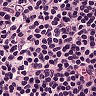
Metastatic tissue present: no